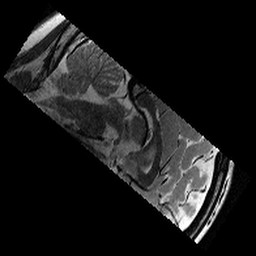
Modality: T2w
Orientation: sagittal
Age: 10
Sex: female
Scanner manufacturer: siemens
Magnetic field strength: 3 T
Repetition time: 9.23 s
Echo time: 0.067 s